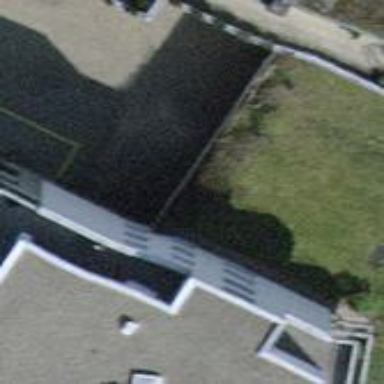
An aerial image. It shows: Balcony as part of building.